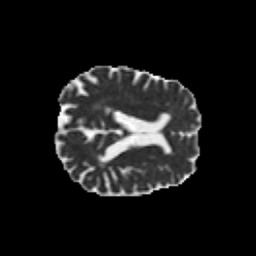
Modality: MD
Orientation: axial
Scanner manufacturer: siemens
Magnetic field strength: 3 T
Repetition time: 6.8 s
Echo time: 0.093 s